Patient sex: F
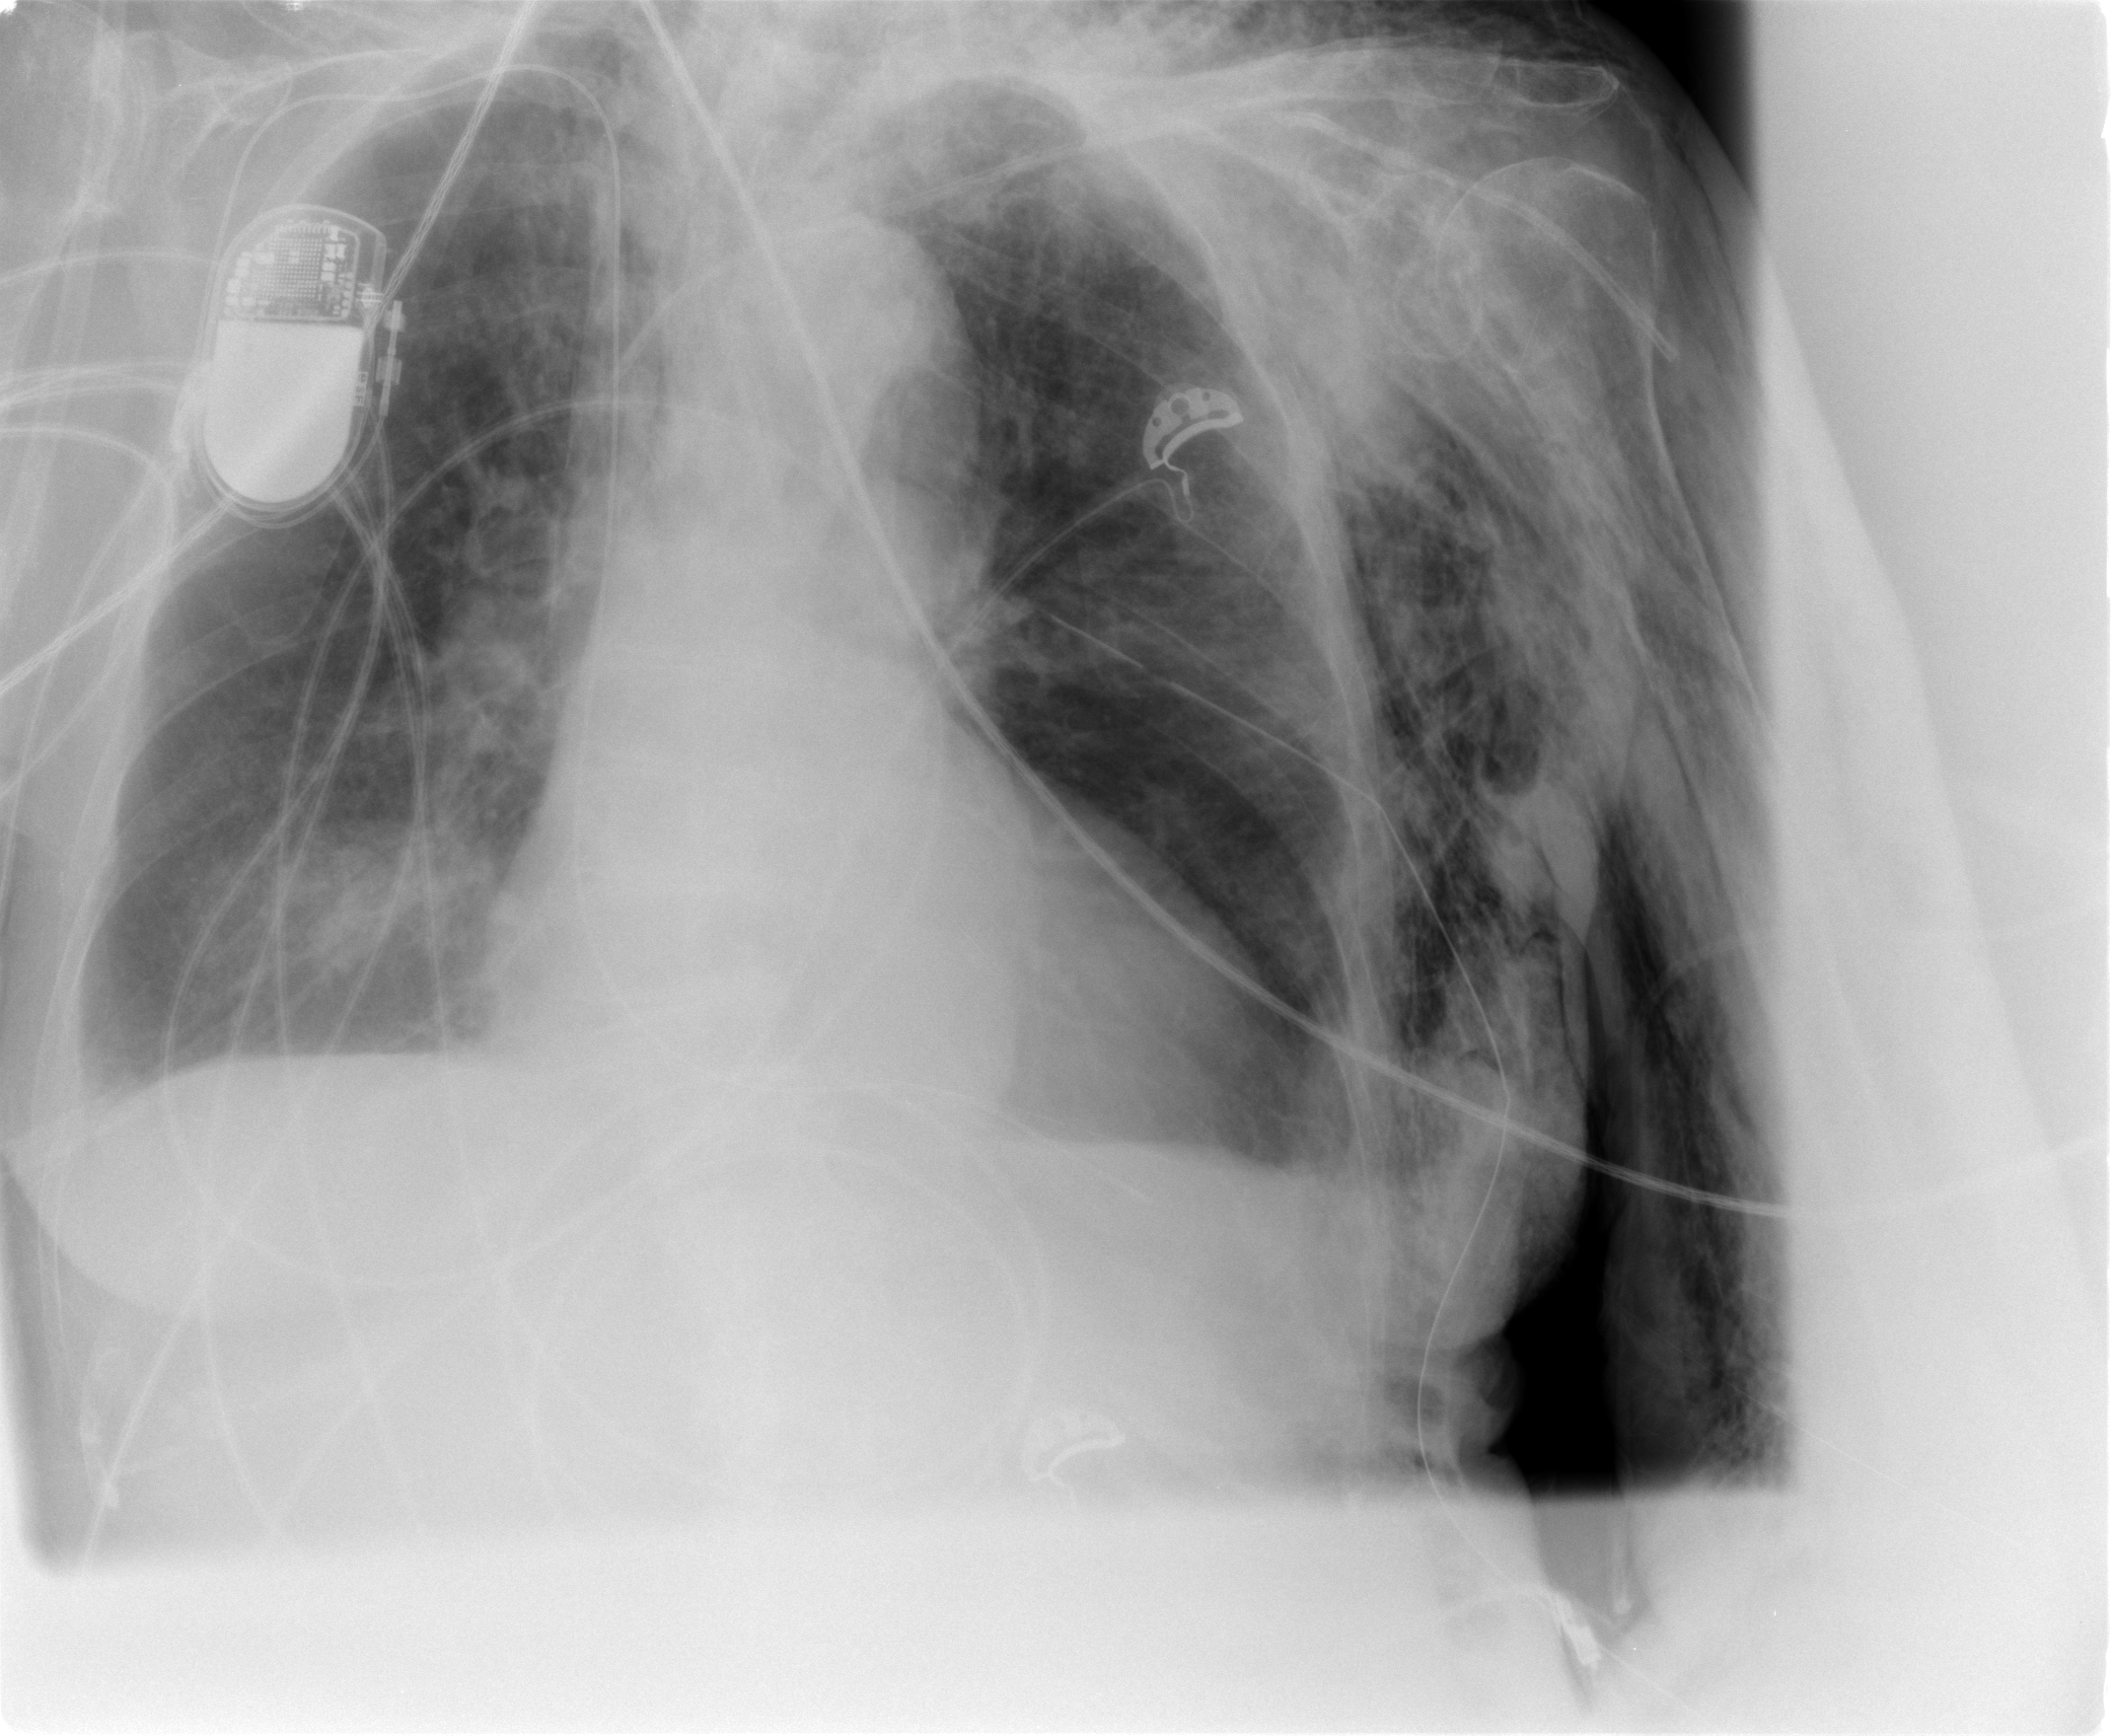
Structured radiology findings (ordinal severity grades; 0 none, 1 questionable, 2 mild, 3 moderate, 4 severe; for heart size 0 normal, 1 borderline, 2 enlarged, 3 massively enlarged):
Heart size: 2
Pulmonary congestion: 0
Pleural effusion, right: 1
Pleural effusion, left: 2
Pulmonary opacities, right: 0
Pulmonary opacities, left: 0
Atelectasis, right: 1
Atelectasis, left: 2